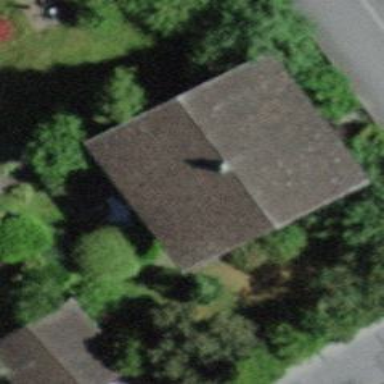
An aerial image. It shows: Residential building with gabled roof made of roof tiles.